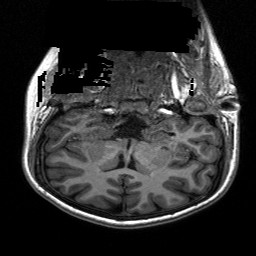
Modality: T1w
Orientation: sagittal
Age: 19
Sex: female
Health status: healthy
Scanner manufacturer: siemens
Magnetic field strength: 3 T
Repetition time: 3.2 s